Question: I would like to know how to calculate next relation. The formula does this: it takes the last three
rows and then compute the formula with that data. And do this using a rolling window of 3
'''
A B Formula Result
2 3 nan
3 4 nan
2 3 sqrt(3*0.33)
1 2 sqrt(3*0.33)
3 1 sqrt(6*0,33)
1 2 sqrt(6*0,33)
'''
Formula:
<URL>

What I have tried:
'''
df["Formula Result"] = sum((df["A"]-Df["B"])^2).rolling_window(3)
'''
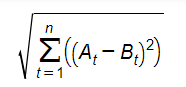
Answer: '''
df["Formula Result"] = (df.A
.rolling(3)
.apply(lambda x: np.sqrt(0.33) * np.linalg.norm(x - df.loc[x.index, "B"])))
'''
Rolling over 'A' and then reaching to corresponding 'B' values over the index of rolling window. The formula corresponds to Euclidean distance between two vectors, so we can use norm of the difference. Multiplying inside the square brackets with 0.33 is equivalent to multiplying it with 'sqrt(0.33)' from the outside.
You can also write it without 'np.linalg.norm':
'''
df["Formula Result"] = (df.A
.rolling(3)
.apply(lambda x: np.sqrt(sum(0.33 * (x - df.loc[x.index, "B"])**2))))
'''
to get
'''
>>> df
A B Formula Result
0 2 3 NaN
1 3 4 NaN
2 2 3 0.994987
3 1 2 0.994987
4 3 1 1.407125
5 1 2 1.407125
'''